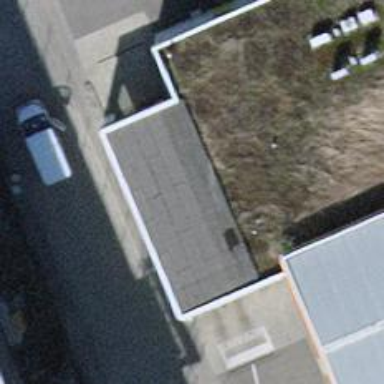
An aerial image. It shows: Car wash facility.